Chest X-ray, AP view. Patient: 60 years old, sex M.
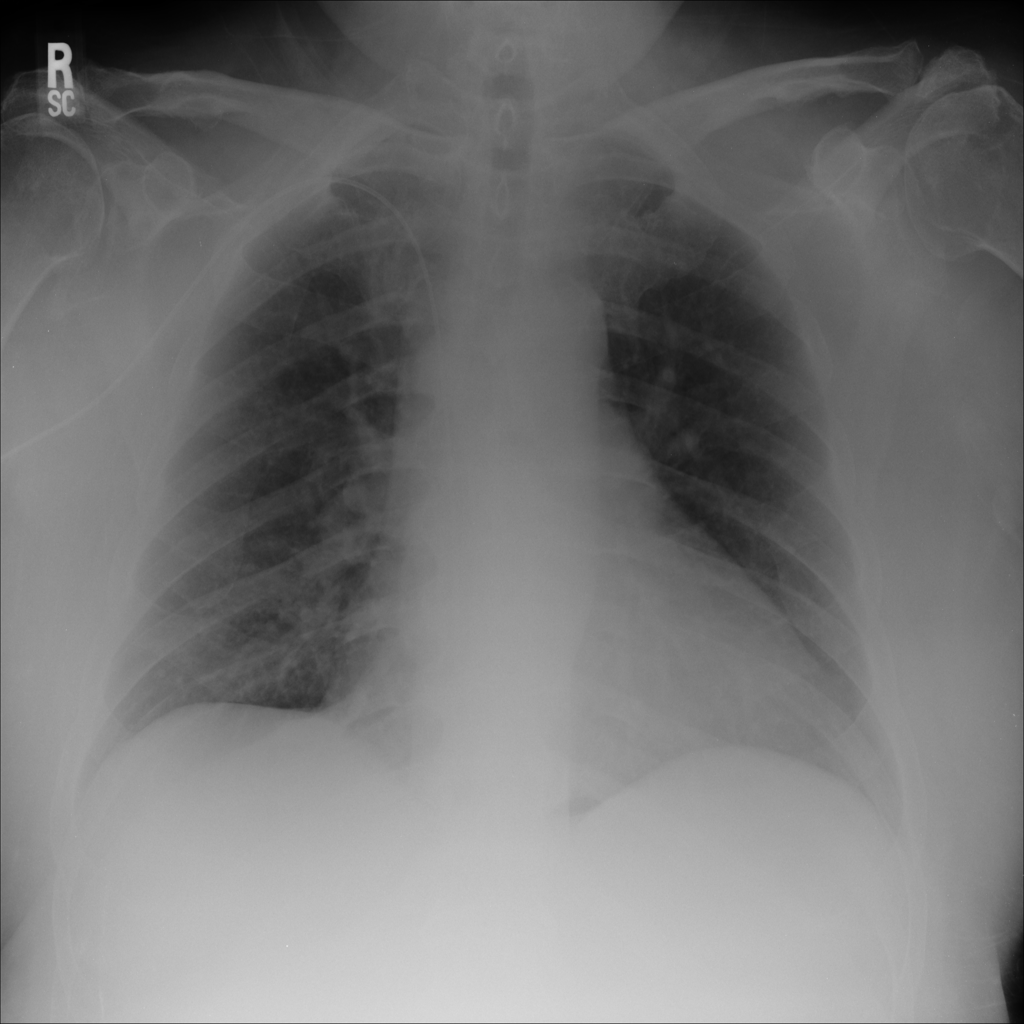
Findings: No Finding